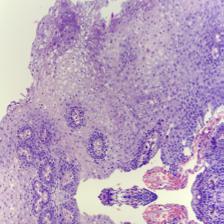
Diagnosis: OSCC